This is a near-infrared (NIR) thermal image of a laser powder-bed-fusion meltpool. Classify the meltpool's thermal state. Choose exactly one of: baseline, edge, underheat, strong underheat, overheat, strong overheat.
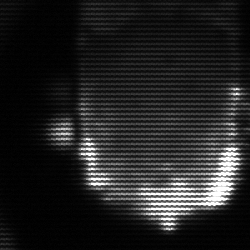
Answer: baseline